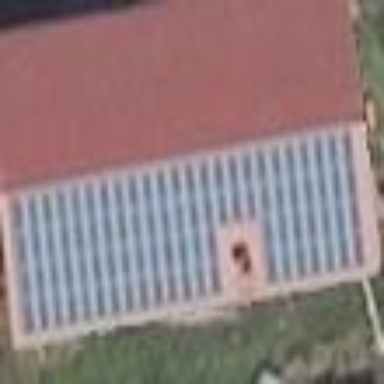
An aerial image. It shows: Shed building.